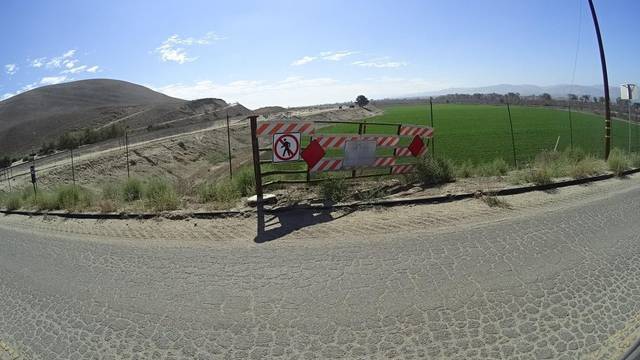
Region: United States
Coordinates: 36.34, -121.2